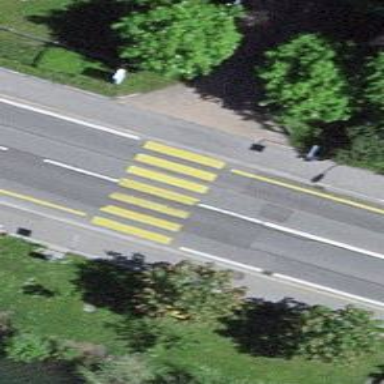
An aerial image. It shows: Uncontrolled zebra crossing on the road.